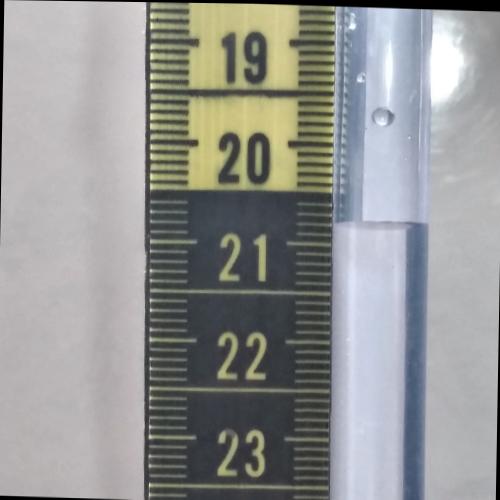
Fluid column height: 20.8 cm